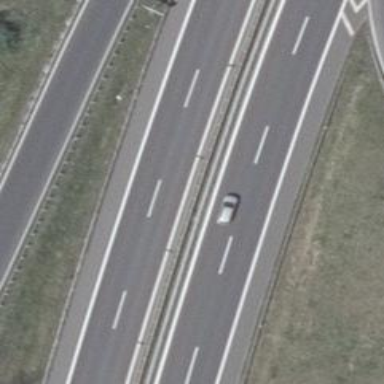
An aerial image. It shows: This is trunk highway with motorroad.